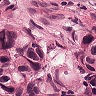
Metastatic tissue present: yes